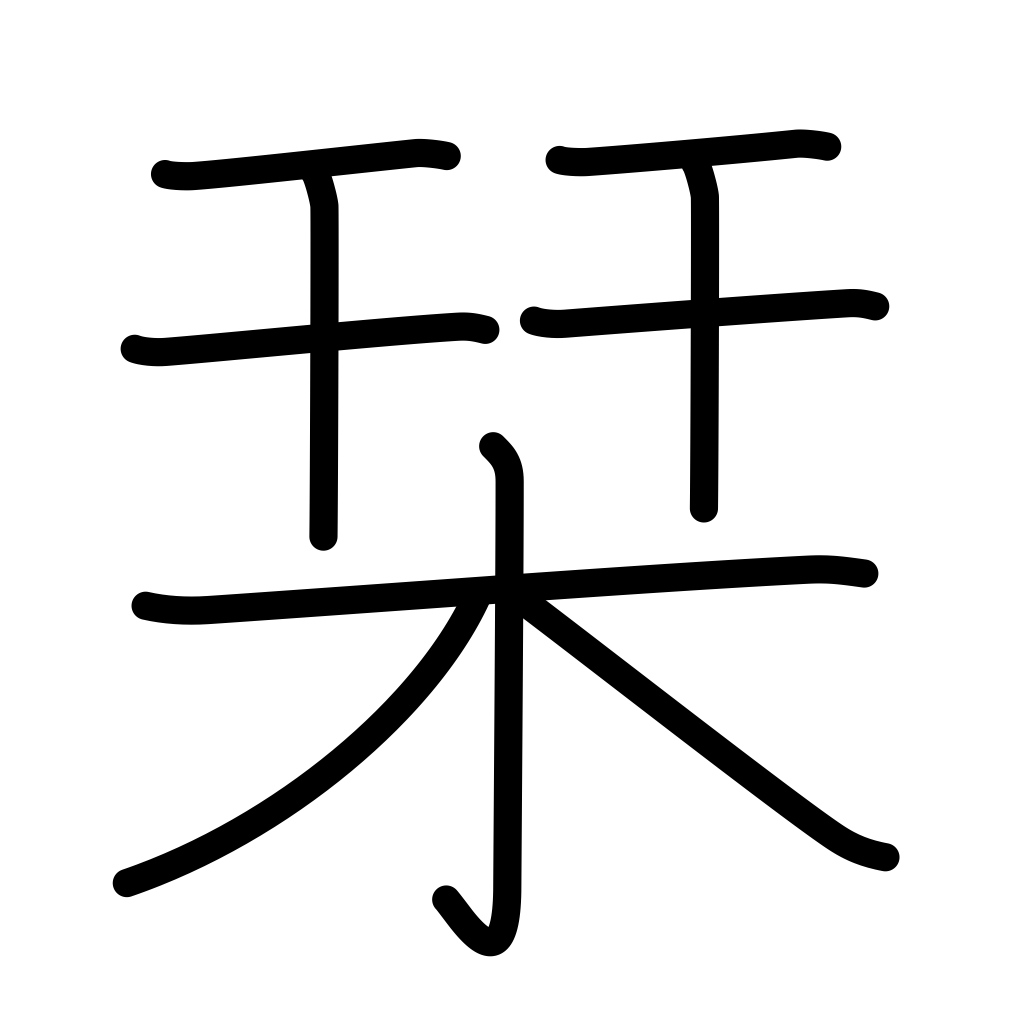
Meaning: bookmark, guidebook